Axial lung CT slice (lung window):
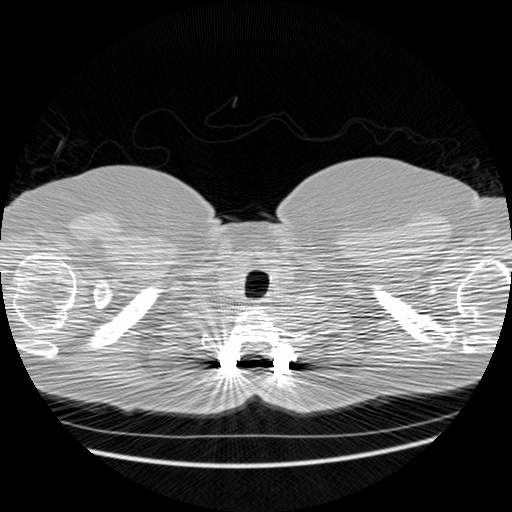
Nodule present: no